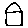
Label: house